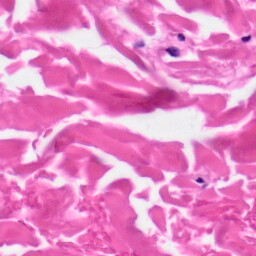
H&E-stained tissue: Skin